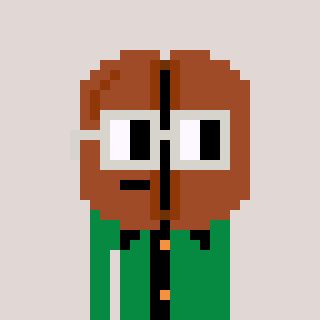
a pixel art character with square light gray glasses, a coffeebean-shaped head and a green-colored body on a warm background